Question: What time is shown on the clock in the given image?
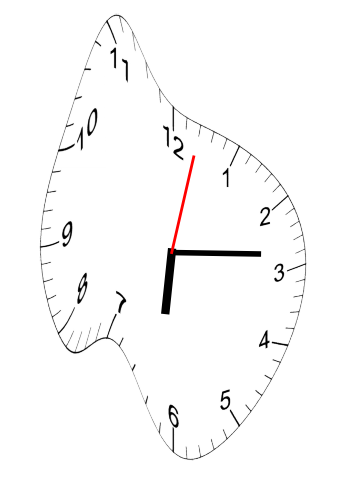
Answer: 06:14:02